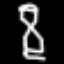
Label: hourglass